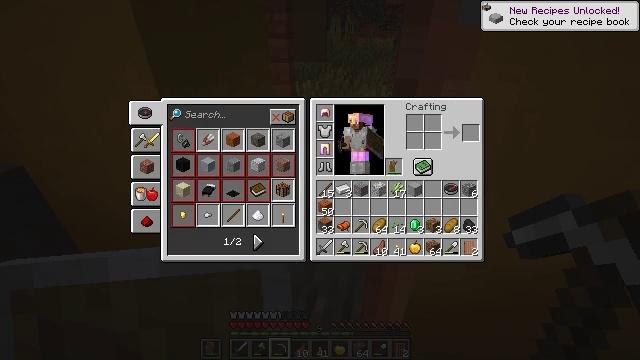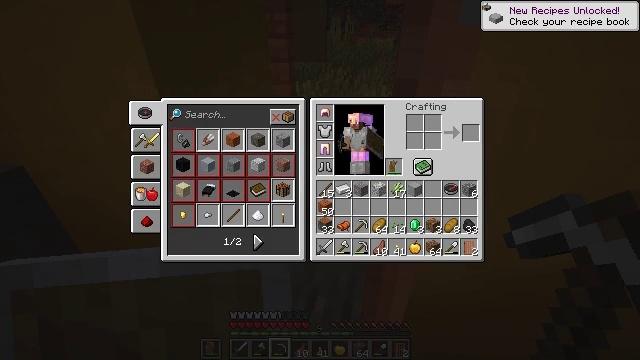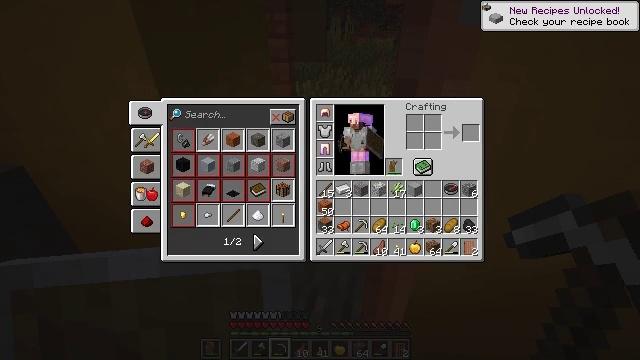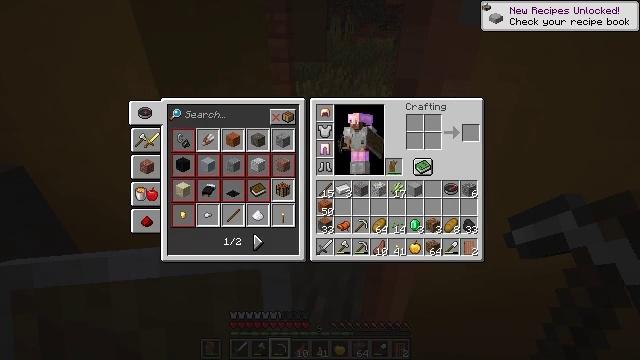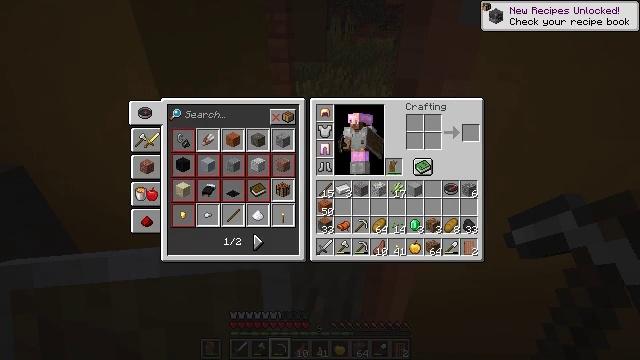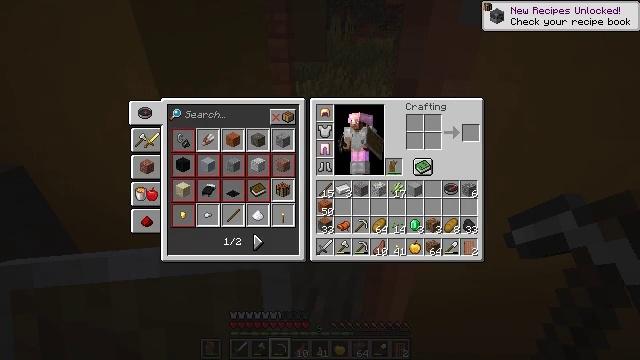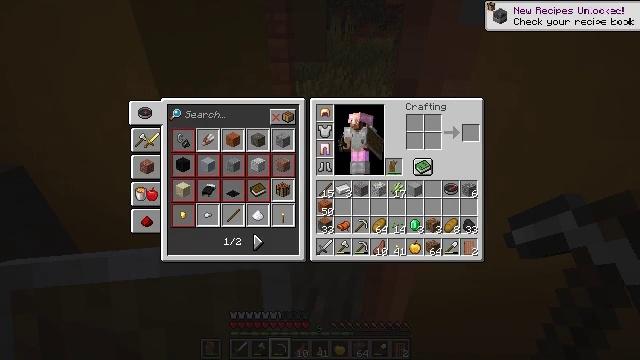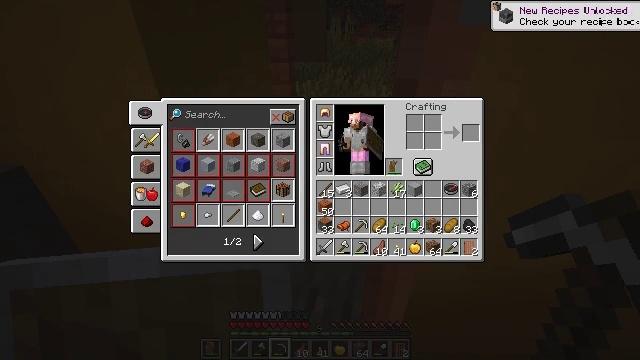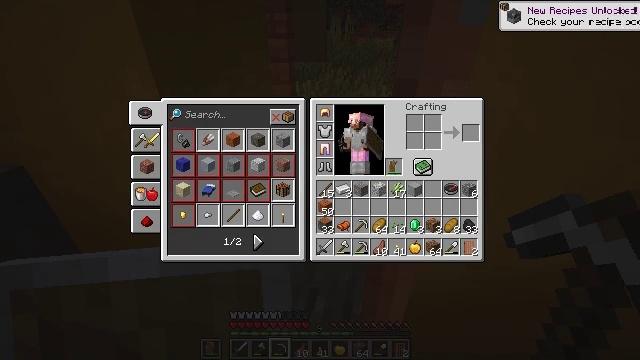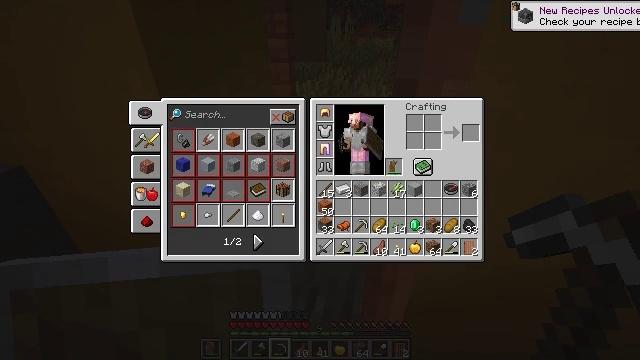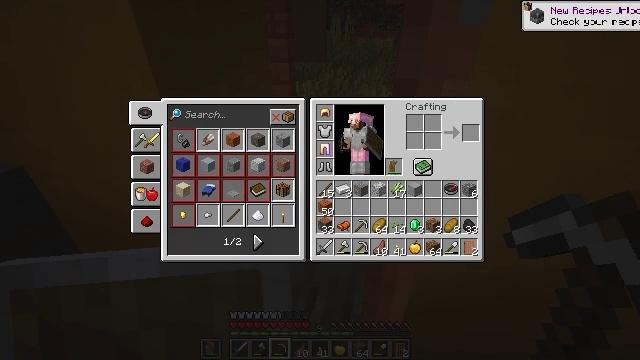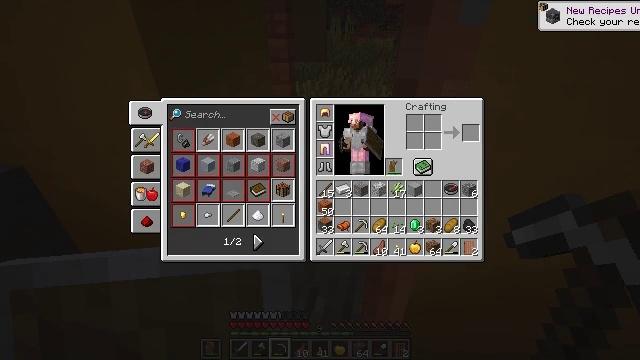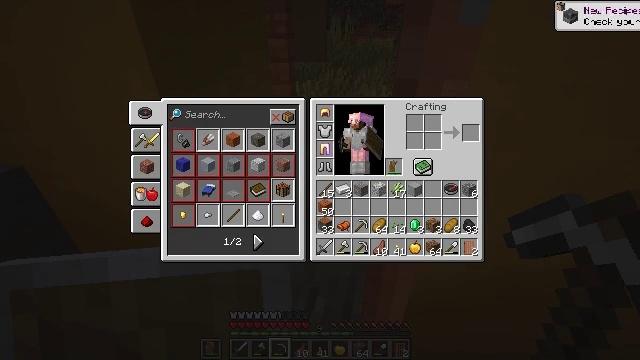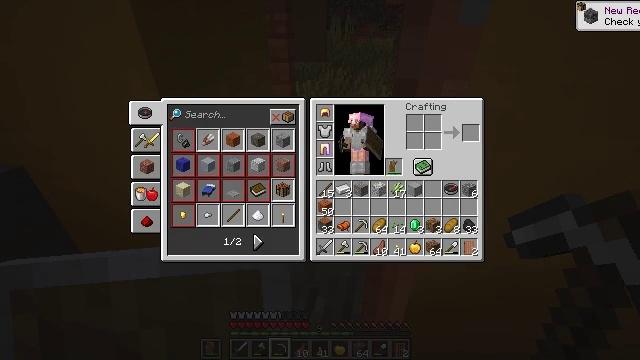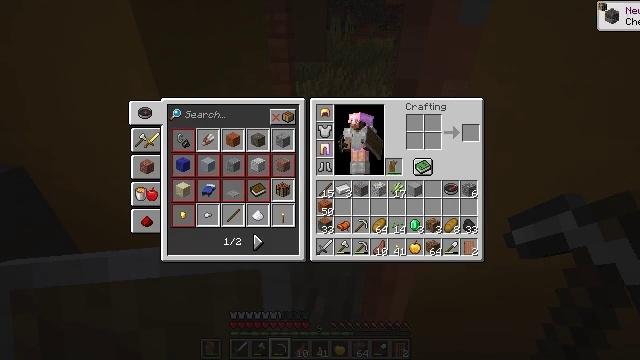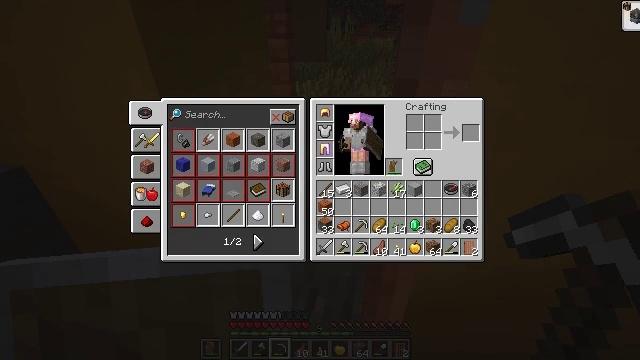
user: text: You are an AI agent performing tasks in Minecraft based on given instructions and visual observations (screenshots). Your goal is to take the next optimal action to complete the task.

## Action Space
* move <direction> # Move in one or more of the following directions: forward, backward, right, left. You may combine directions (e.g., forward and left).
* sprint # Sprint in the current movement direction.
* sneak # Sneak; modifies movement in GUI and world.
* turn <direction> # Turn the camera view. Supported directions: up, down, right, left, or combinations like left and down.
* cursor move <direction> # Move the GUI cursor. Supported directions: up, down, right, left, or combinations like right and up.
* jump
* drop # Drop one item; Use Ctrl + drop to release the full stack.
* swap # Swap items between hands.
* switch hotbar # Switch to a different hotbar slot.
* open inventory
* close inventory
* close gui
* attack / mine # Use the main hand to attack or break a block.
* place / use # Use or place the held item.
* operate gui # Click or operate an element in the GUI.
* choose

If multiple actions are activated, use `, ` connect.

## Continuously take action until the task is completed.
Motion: motion action
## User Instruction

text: Gather an orange bed for future use.
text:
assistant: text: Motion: no_op
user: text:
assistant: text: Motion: no_op
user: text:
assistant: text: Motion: no_op
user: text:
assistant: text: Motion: no_op
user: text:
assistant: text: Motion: no_op
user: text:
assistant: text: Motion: operate gui
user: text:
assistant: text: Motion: operate gui
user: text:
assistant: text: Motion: operate gui
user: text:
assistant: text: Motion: no_op
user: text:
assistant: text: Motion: no_op
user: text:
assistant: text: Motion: no_op
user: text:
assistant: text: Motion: no_op
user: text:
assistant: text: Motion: no_op
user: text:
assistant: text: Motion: no_op
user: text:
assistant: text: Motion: no_op
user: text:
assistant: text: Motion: operate gui
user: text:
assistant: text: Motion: operate gui
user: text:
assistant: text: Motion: operate gui
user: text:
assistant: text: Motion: no_op
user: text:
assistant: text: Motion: no_op
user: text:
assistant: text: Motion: no_op
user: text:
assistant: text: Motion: no_op
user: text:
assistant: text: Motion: operate gui
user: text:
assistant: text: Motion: operate gui
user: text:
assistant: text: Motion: operate gui
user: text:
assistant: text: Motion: no_op
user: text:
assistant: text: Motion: no_op
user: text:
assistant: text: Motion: no_op
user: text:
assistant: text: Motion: no_op
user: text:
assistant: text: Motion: no_op